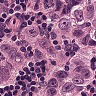
Metastatic tissue present: yes